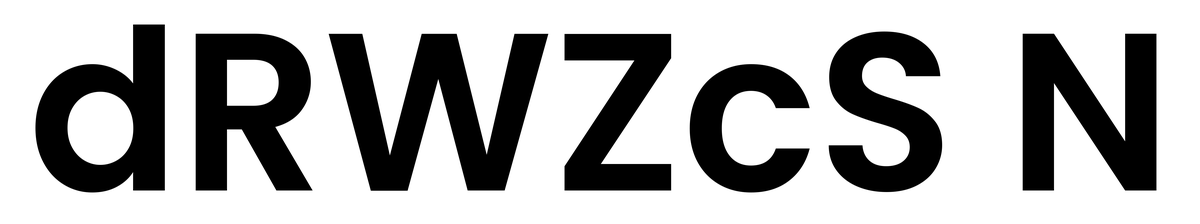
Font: Poppins-SemiBold